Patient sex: M
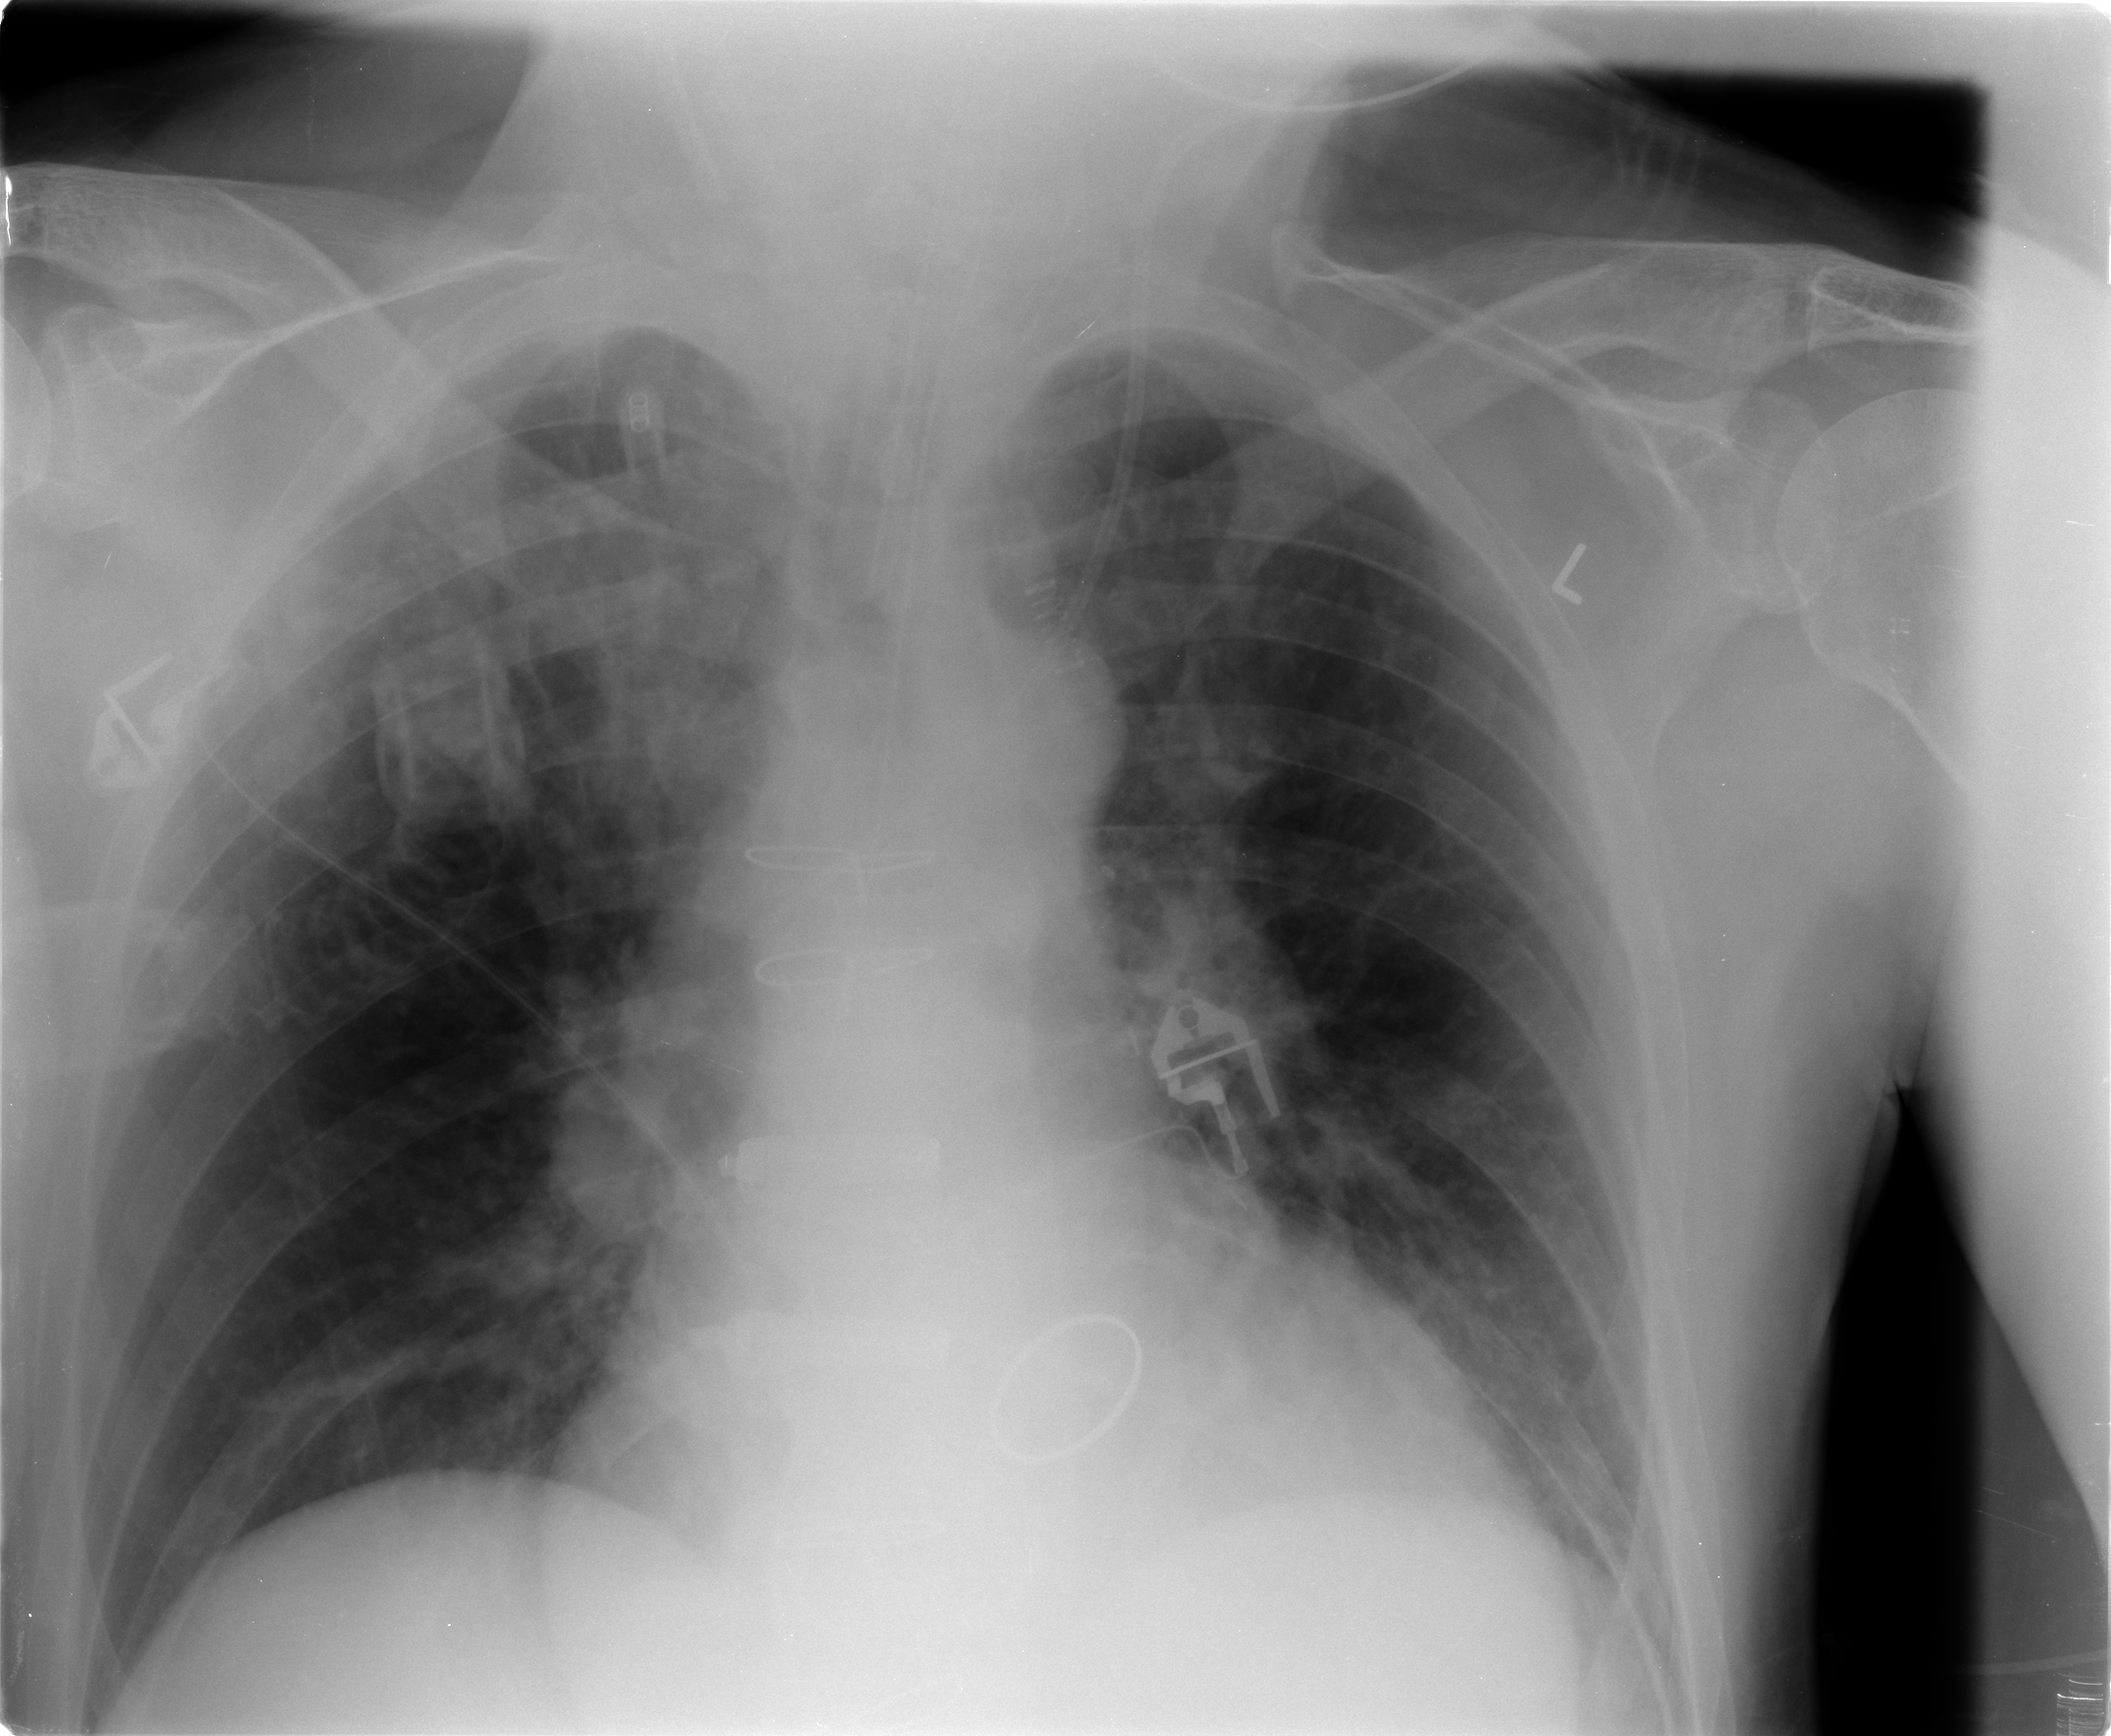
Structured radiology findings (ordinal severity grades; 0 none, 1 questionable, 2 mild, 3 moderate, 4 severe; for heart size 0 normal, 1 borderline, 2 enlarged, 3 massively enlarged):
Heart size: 2
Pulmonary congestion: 2
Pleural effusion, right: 0
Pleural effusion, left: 0
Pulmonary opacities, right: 0
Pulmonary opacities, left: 0
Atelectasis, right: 2
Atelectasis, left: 2